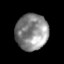
Tissue: prostate
Cell type: Epithelial cells
Senescence score: 0.3492
Nuclear area (px): 1151
Mean DAPI intensity: 137.709